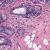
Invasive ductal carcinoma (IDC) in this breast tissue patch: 0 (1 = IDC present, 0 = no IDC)